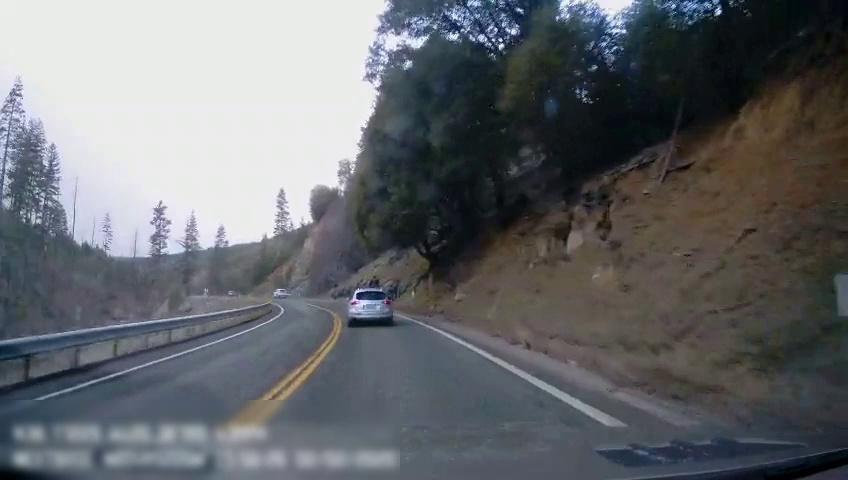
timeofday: Day
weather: Cloudy
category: Drivable Space
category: Vehicles | Car
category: Vehicles | SUV
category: Lanes | Current Lane
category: Lanes | Current Lane
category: Lanes | Opposite Lane